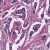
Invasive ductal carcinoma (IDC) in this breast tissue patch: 1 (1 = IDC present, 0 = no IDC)